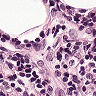
Metastatic tissue present: no